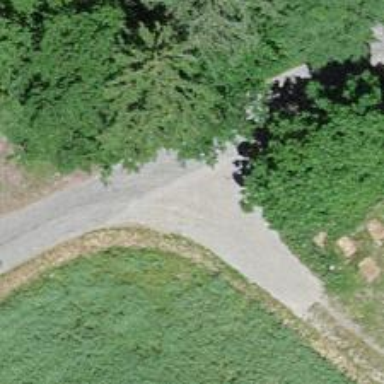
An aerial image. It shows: Unclassified road.